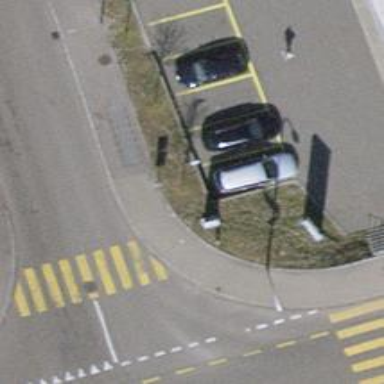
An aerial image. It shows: Charging station.